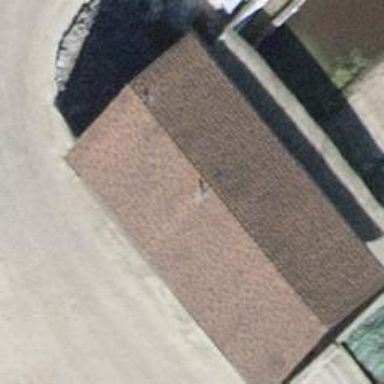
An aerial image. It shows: Flat-roofed building.